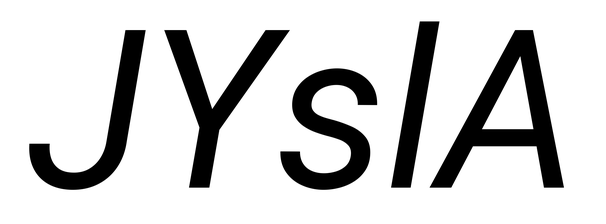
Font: Roboto-Italic_Italic